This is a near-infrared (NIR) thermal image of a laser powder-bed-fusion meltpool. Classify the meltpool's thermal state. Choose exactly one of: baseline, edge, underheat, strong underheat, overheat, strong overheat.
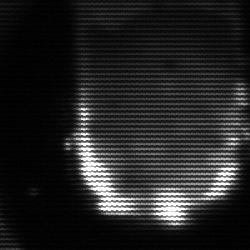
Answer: baseline